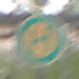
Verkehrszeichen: Haltestelle
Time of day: Midday
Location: Roofed (Special)
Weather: Overcast
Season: NotSpecified
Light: Natural